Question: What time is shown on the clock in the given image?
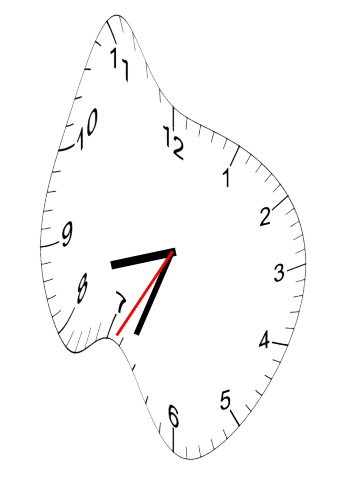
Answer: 08:33:35